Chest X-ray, AP view. Patient: 48 years old, sex F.
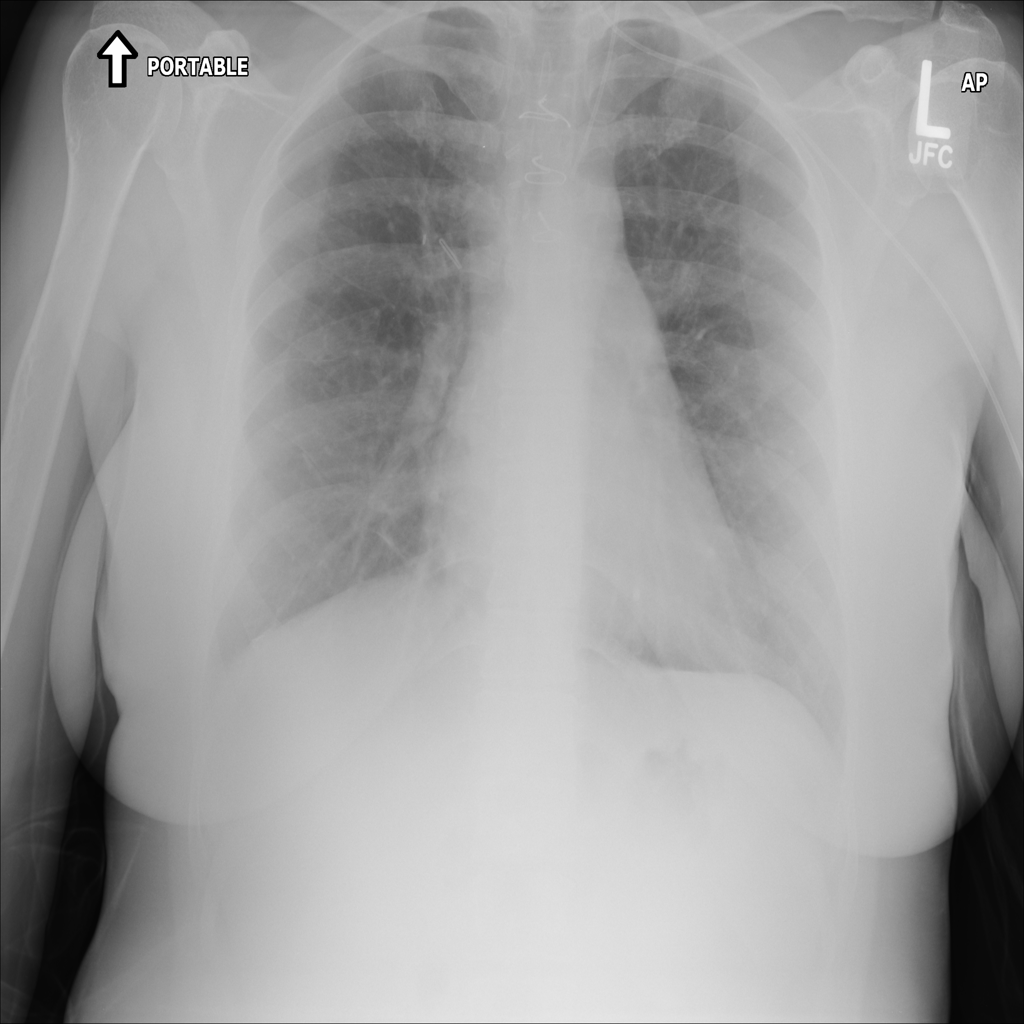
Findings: No Finding